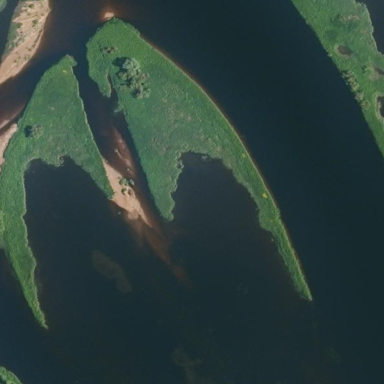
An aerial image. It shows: Islet covered with forest.